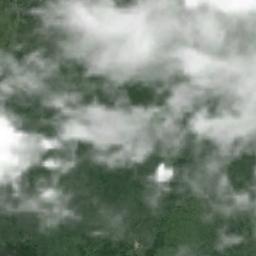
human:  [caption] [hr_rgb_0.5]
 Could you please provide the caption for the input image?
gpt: Large white clouds on green earth .

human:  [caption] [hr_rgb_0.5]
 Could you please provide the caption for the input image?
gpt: The white cloud is above green land .

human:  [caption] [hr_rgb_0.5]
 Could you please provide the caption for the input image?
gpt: The stratus clouds are located above the land covered by dense vegetation .

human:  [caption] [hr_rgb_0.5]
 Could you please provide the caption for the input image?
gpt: A thin cloud floated over the sea .

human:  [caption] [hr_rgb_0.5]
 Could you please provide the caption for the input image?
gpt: There are some gray clouds over a green land .